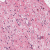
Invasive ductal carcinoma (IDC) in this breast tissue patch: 0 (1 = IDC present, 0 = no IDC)